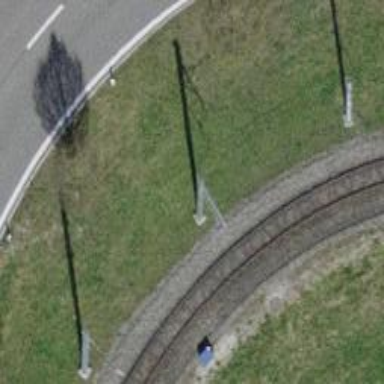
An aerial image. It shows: Narrow gauge railway with electrified contact lines.